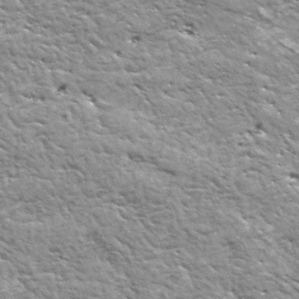
Label: frost